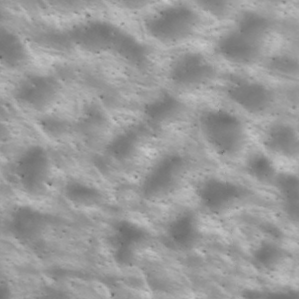
Label: non_frost